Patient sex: M
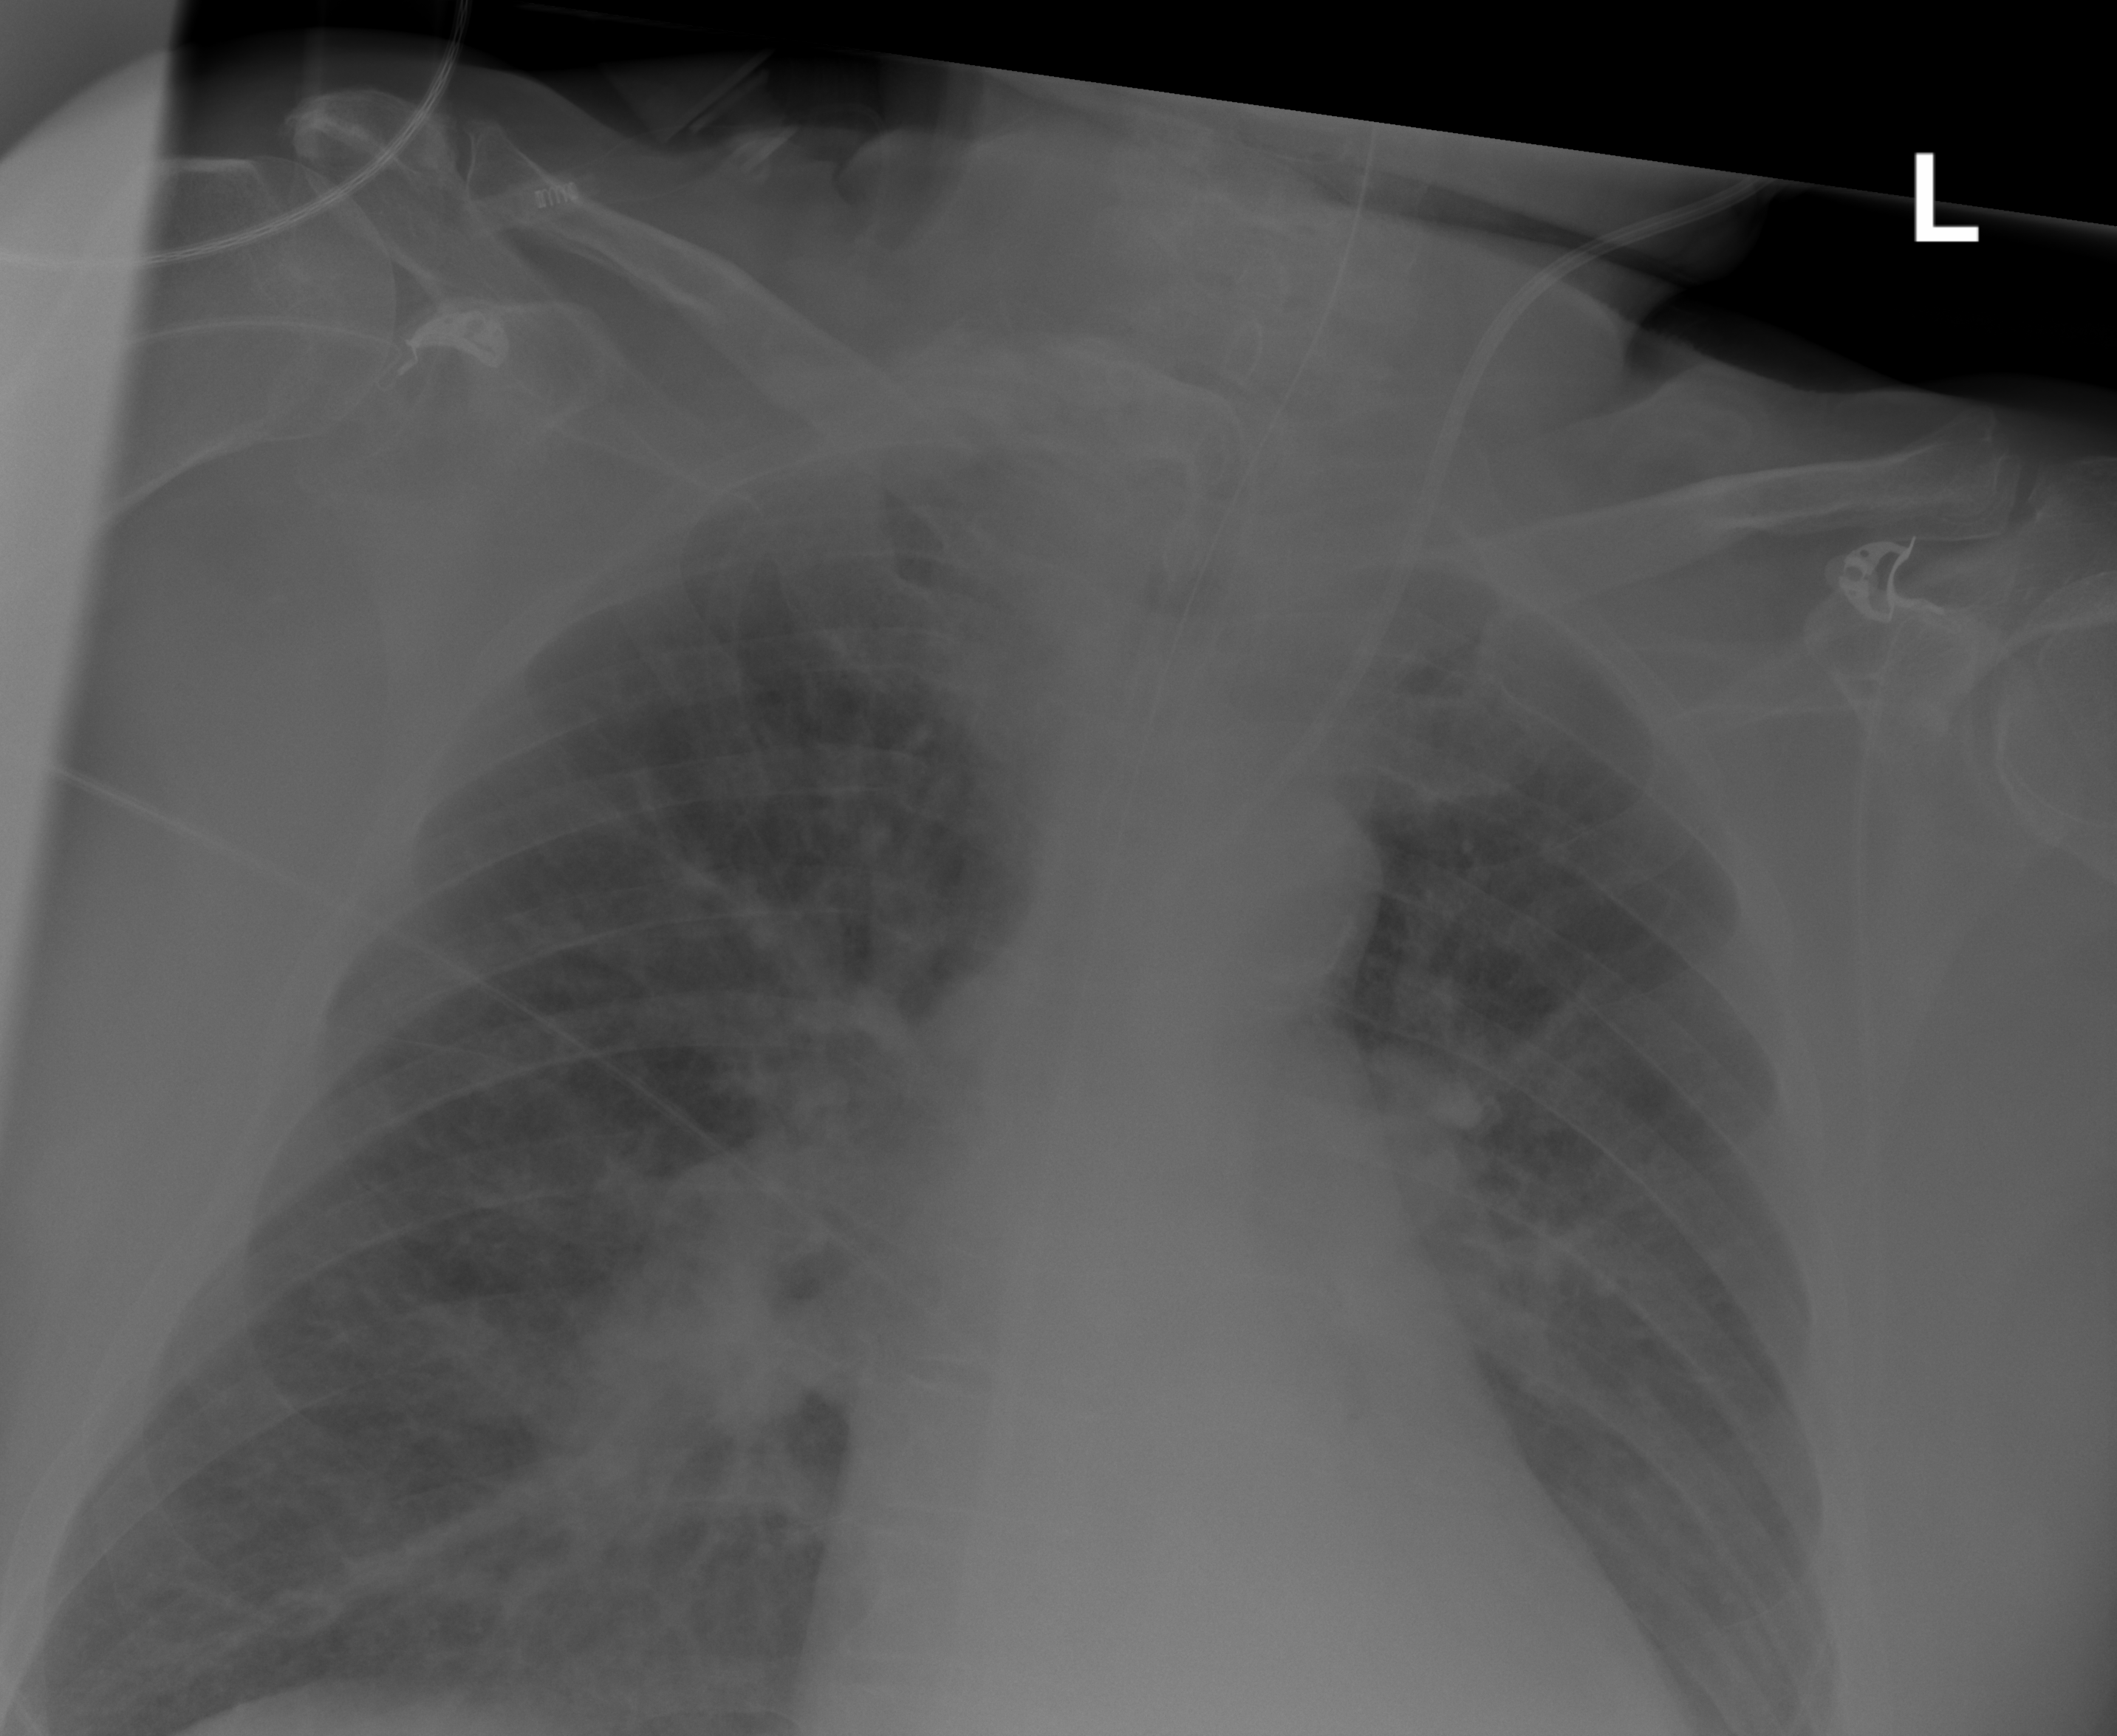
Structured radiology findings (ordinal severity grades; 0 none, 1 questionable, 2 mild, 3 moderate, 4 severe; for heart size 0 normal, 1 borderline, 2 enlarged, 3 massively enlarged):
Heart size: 1
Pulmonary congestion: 2
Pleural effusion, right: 0
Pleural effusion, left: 0
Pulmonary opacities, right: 2
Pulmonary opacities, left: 0
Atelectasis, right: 2
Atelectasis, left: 2